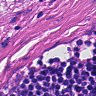
Metastatic tissue present: yes